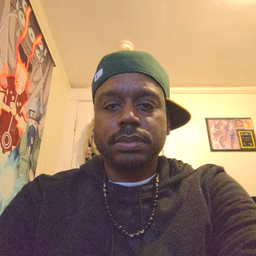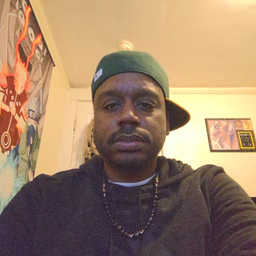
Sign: into